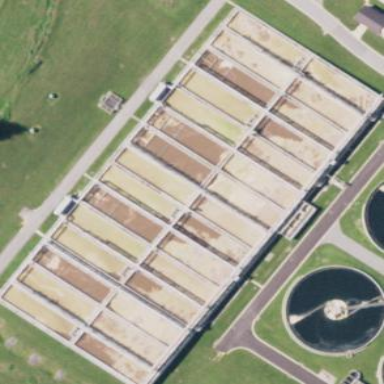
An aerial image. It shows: Body of wastewater.